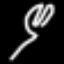
Label: fork